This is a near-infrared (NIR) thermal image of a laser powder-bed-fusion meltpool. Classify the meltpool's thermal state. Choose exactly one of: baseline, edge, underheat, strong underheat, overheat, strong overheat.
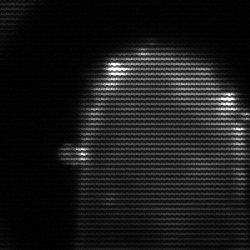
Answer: baseline